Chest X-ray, PA view. Patient: 73 years old, sex M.
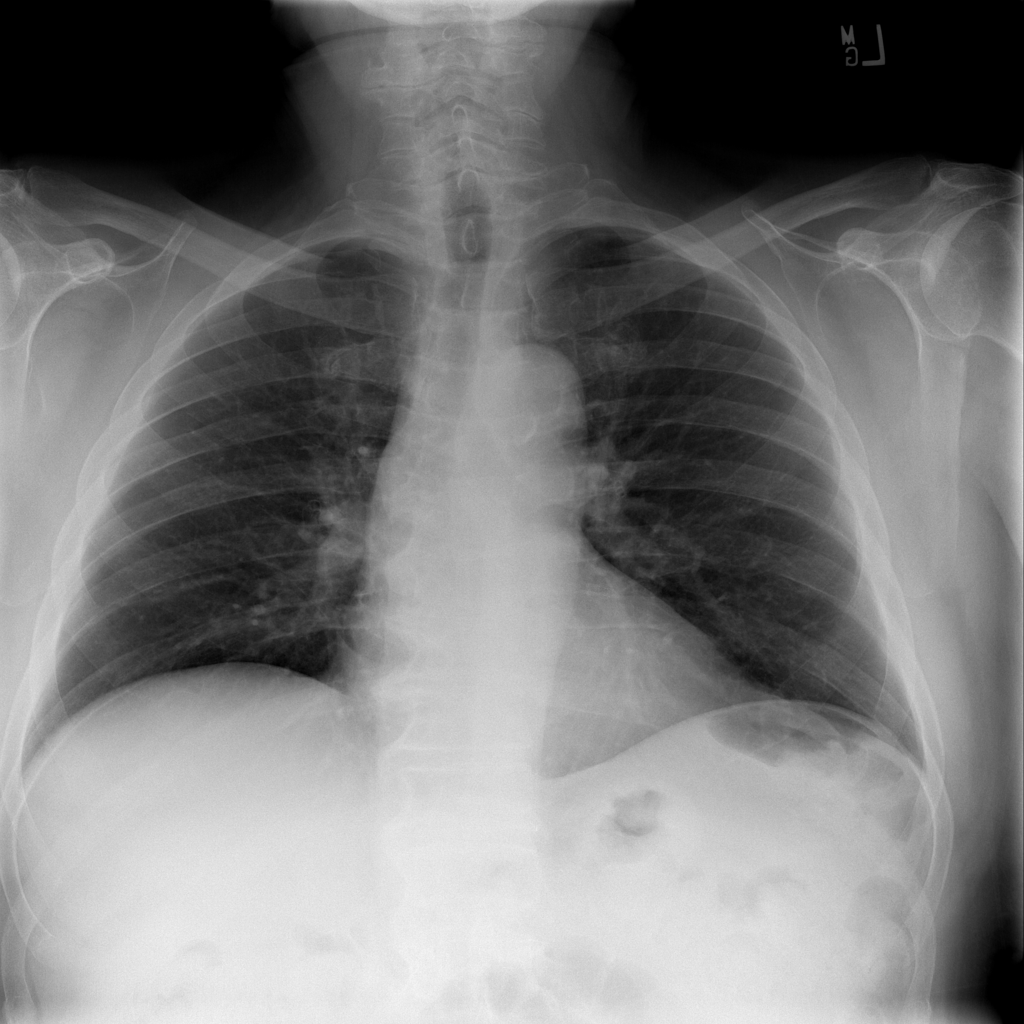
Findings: No Finding